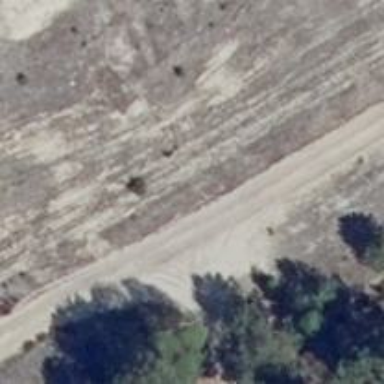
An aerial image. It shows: Sandy track road with grade4 tracktype.